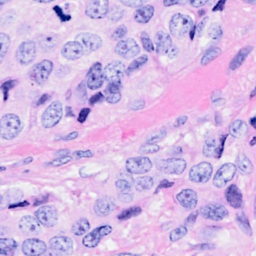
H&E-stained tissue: Breast